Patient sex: M
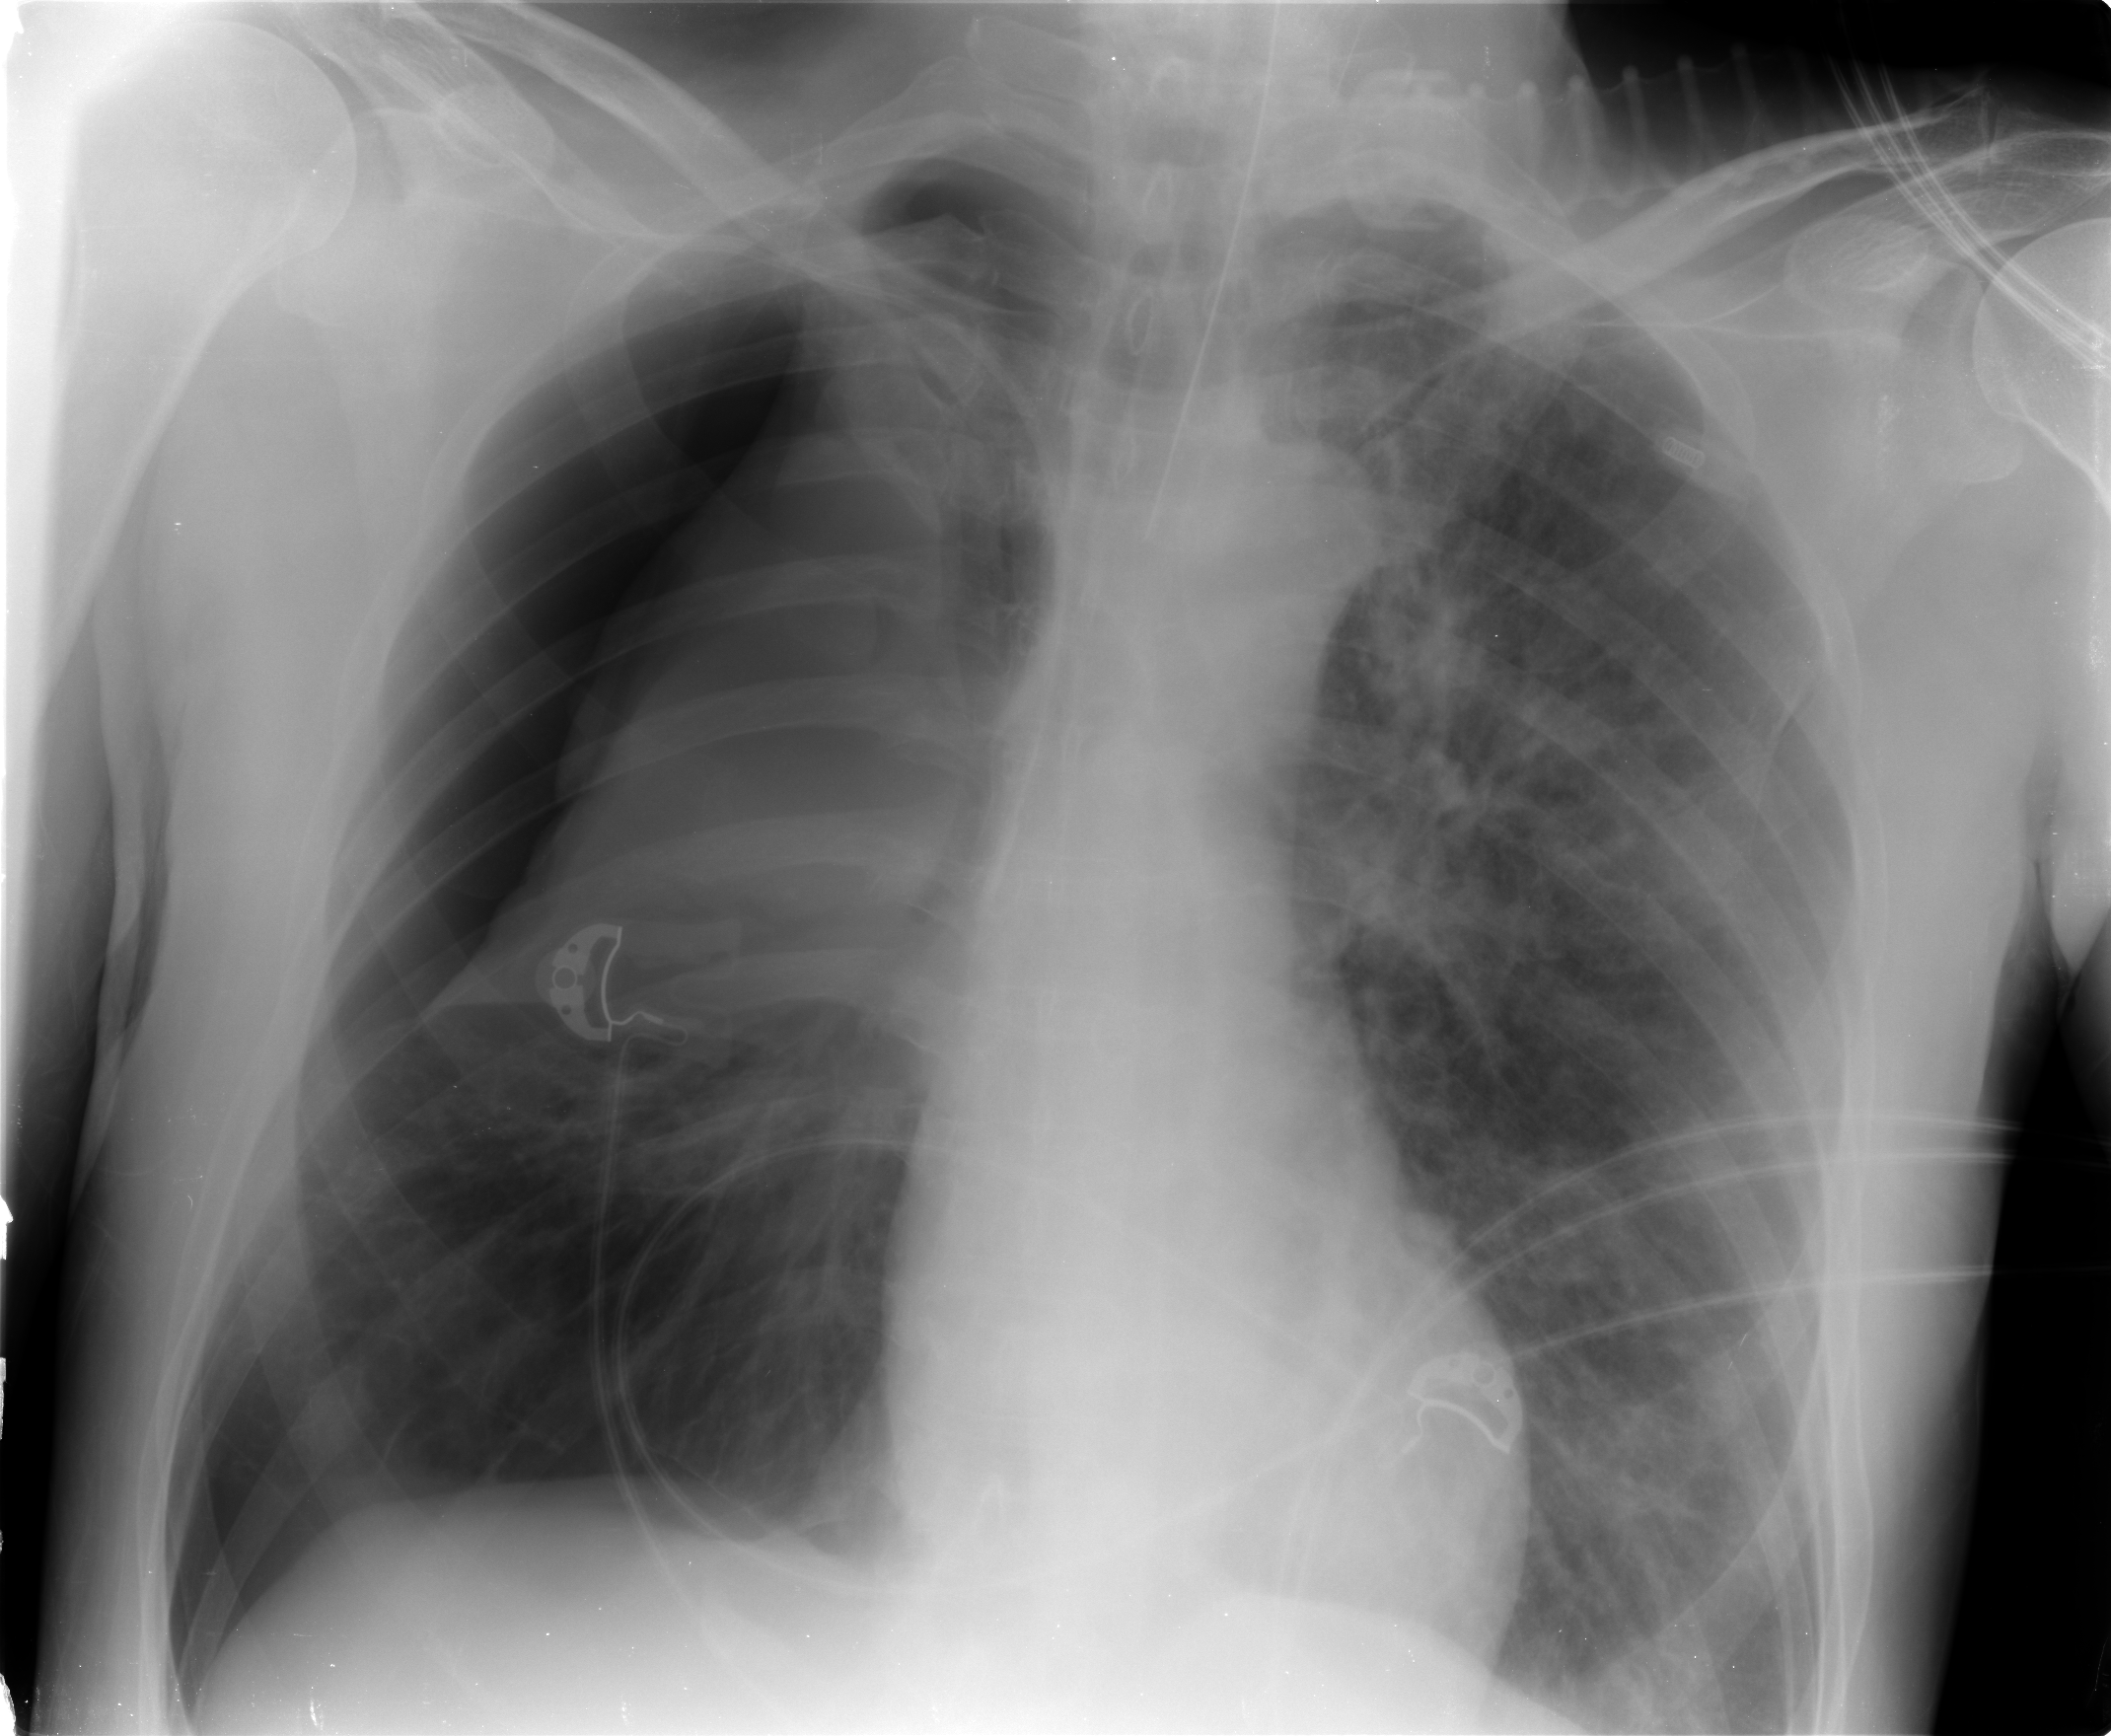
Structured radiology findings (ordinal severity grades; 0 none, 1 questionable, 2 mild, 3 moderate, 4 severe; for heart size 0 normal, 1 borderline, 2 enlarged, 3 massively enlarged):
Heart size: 0
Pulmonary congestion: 1
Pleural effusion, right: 0
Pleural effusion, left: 0
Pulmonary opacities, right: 0
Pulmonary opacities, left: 2
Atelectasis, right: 4
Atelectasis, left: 2